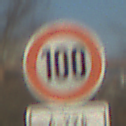
Verkehrszeichen: Geschwindigkeit100
Zusatzzeichen unten: ZeitangabenMitBeschraenkungAufWochentage4
Umgebung: Outdoor, Nature
Tageszeit: MorningAfternoon
Wetter: Clear
Licht: Natural
Jahreszeit: NotSpecified
Kontrast: HighContrast